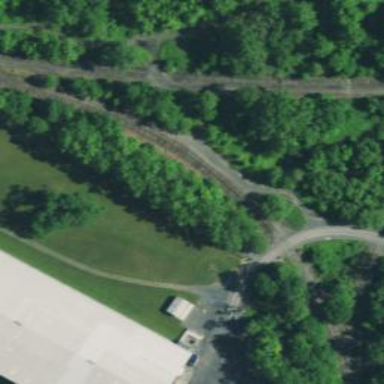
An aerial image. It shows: Preserved railway with rails.